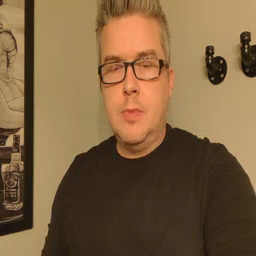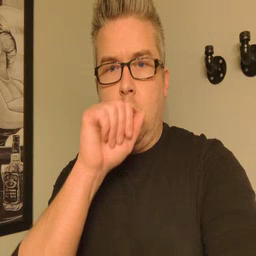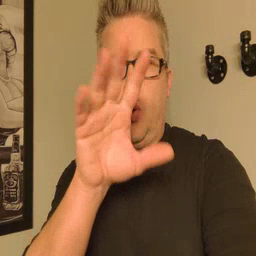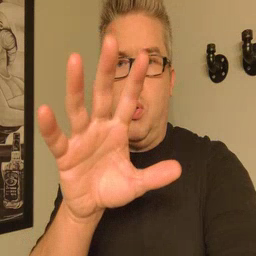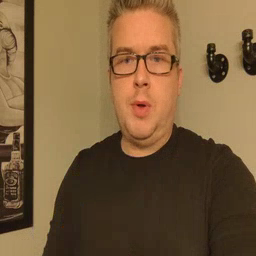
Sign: blow